Question: I'm using xYplot to plot my regressions results with error bars. However, xYplot only plots horizontal error bars, and I need vertical error bars. Looking around for a solution, I found <URL> and rotating the grid
viewport (and the labels etc) given me exactly what I need".
So I looked around on how to rotate the grid and found that using grid library and pushviewport etc. you can rotate the grid. However, my code isn't working. Here is what I tryed so far:
'''
estimate=structure(list(coefi = c(-5.08608456607495, -4.17906898422091,
-2.85696514398422, -3.06968196245069, -2.73660002514793, -1.0017403629931,
-1.66291850690335, 0.431265159072978, -0.472895611533531, 0.845421348865878,
-0.437434919008876, 0.269041451577909, -0.233066564595661, 0.0137190330621302,
-2.94808159763314, 1.9166875739645), lower = c(-8.1895, -6.8485,
-5.214125, -5.532875, -5.106625, -3.271625, -3.97375, -0.09773,
-1.340625, 0.415125, -0.86615, 0.<PHONE>, -0.5861, -2.079, -5.626625,
<PHONE>), upper = c(-2.11475, -1.611125, -<PHONE>, -<PHONE>,
-<PHONE>, 1.259875, <PHONE>, <PHONE>, 0.39035, 1.30025,
-0.<PHONE>, 0.5115, 0.<PHONE>, 2.14275, -0.3653, 4.202625),
x = c(1, 2, 3, 4, 5, 6, 7, 8, 9, 10, 11, 12, 13, 14, 15,
16)), .Names = c("coefi", "lower", "upper", "x"), row.names = c("alpha.1.",
"alpha.2.", "alpha.3.", "alpha.4.", "alpha.5.", "alpha.6.", "alpha.7.",
"b.income", "b.democracy", "b.ginete", "b.educ", "b.patent",
"b.fdi", "b.0", "mu.alpha", "sigma.alpha"), class = "data.frame")
legenda=c(as.character(seq(1970,2000,5)),"PIB_pc", "democ", "legis", "educ", "patent", "FDI", "b.0", "mu.ano", "var.ano" )
grid.newpage()
pushViewport(viewport(angle = 90, name = "VP"))
upViewport()
xYplot(Cbind(coefi,lower, upper) ~x, data=estimate, , varwidth = TRUE, ylab="Betas",
xlab="Inclinacao das Covariaveis com respectivos 95% intervalos de credibilidade
N=409",
ylim=with(estimate,c(min(lower)-.5, max(upper)+.5)), scales=list(cex=1.2, x = list(at=seq(1,16, by=1), labels = legenda)) ,abline=c(list(h=0), lty="dotted", col= "grey69"), xlab.top="Adesao ao Tratado de Cooperacao de Patentes, <PHONE>", draw.in = "VP")
'''
I'd apreciate any help.
Update: there were comments pointing that the code was right. So I'm wondering if I'm not being able to communicate what I want or if it's a bug... So I'll post an imagem of the output of my code right now and you tell me if the code in you computer is giving the same output or another one:

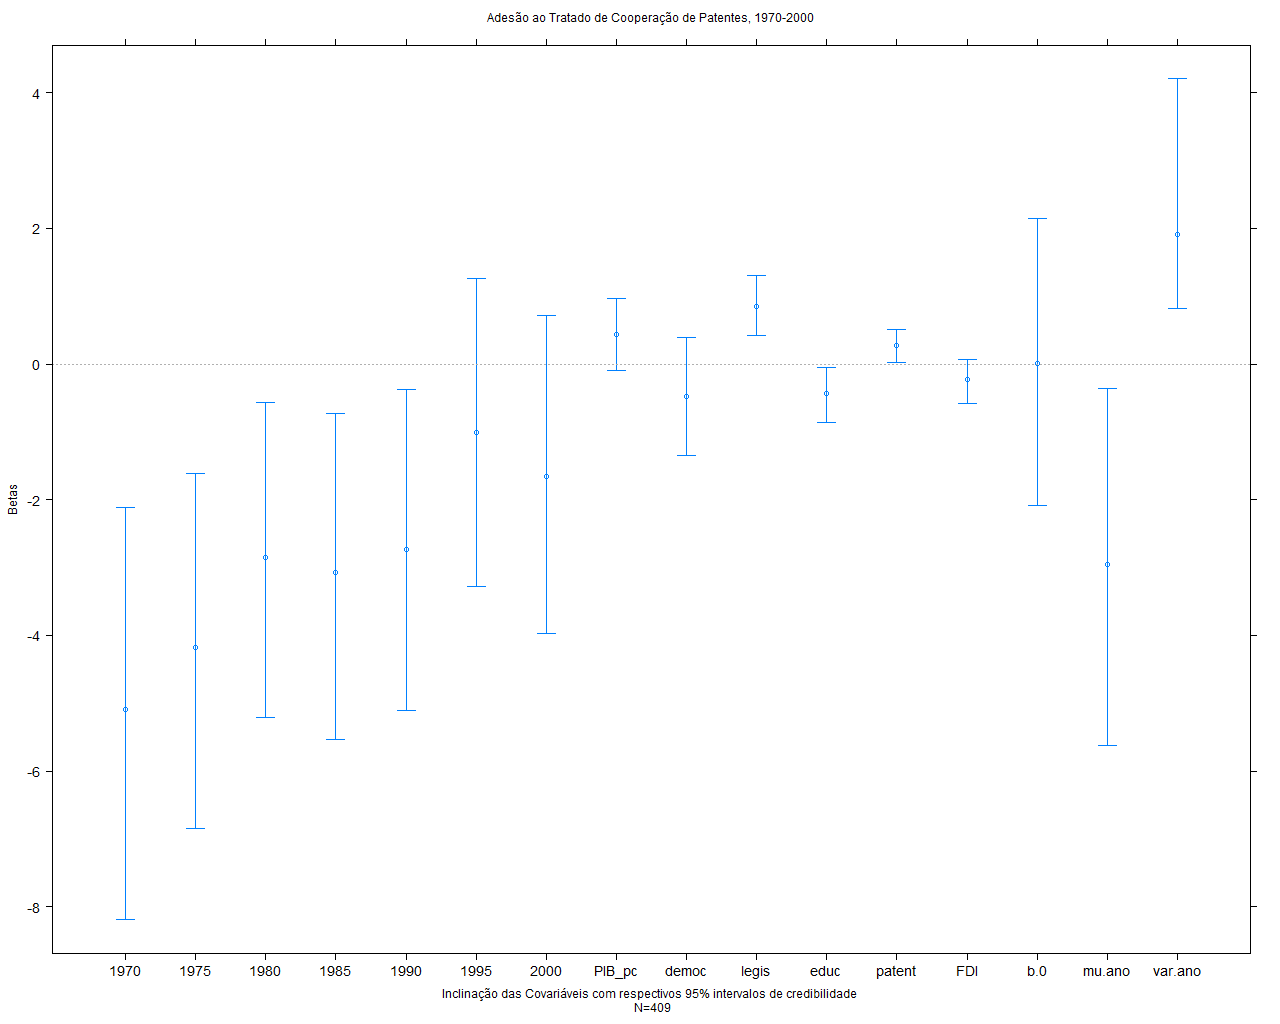
Answer: You have to directly call 'print' on lattice object (it's mentioned in grid documentation 'RShowDoc("grid", package="grid")' - "Adding lattice to grid"):
'''
require(grid)
grid.newpage()
pushViewport(viewport(angle = 90, name = "VP"))
print(
xYplot(Cbind(coefi,lower, upper)~x, data=estimate, , varwidth = TRUE,
ylab="Betas", xlab="Inclinacao das Covariaveis com respectivos 95% intervalos de credibilidade
N=409",
ylim=with(estimate,c(min(lower)-.5, max(upper)+.5)),
scales=list(cex=1.2, x = list(at=seq(1,16,by=1), labels = legenda)),
abline=c(list(h=0), lty="dotted", col= "grey69"),
xlab.top="Adesao ao Tratado de Cooperacao de Patentes, <PHONE>",
draw.in = "VP"
),
newpage=FALSE
)
'''